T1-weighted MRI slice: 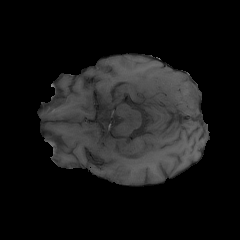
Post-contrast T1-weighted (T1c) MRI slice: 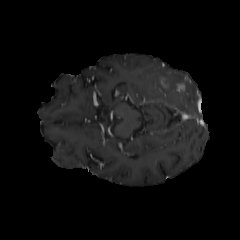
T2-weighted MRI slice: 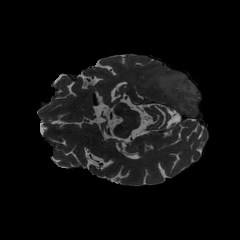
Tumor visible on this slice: yes